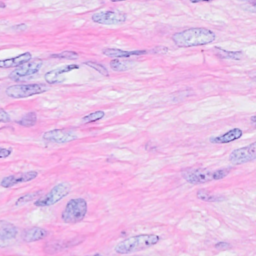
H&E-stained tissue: Breast